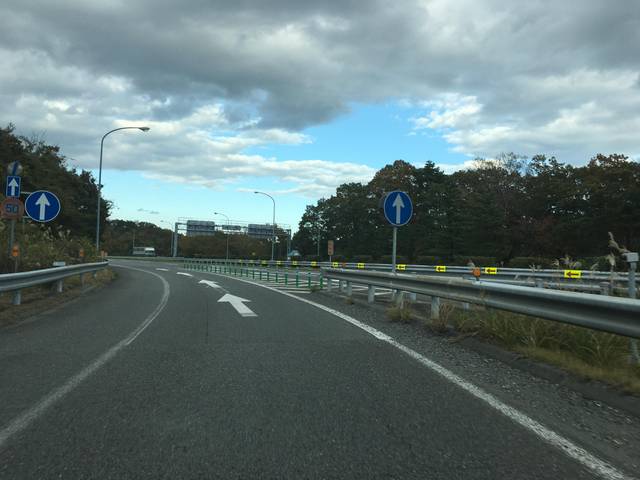
Region: Japan
Coordinates: 37.039, 140.818